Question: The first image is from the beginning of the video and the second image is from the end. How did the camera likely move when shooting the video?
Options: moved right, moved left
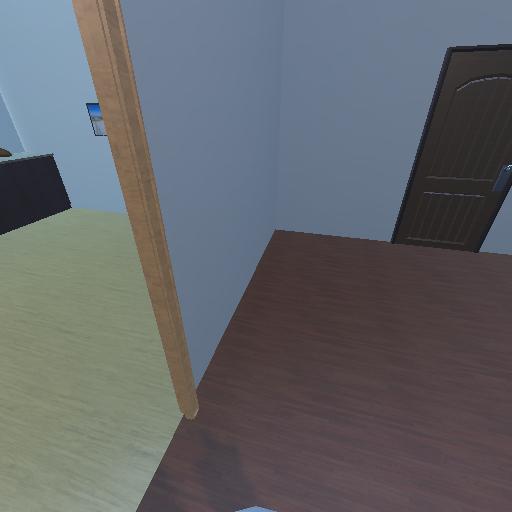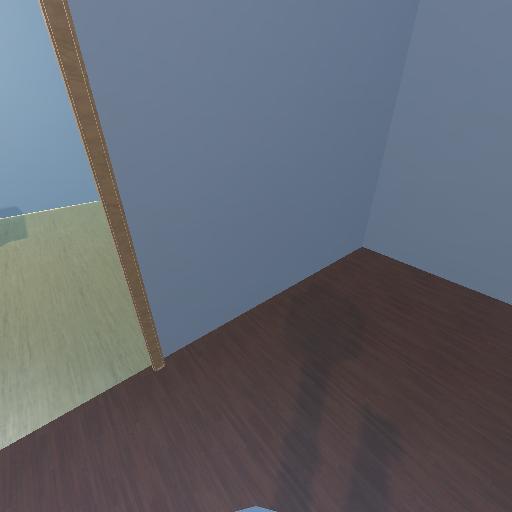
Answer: moved right